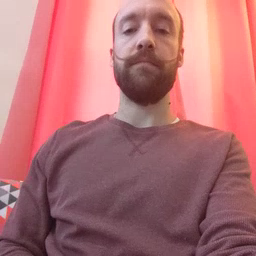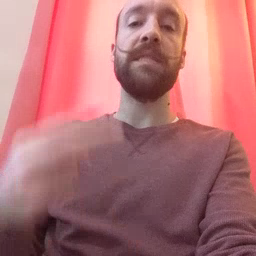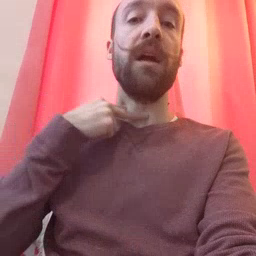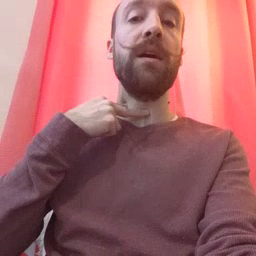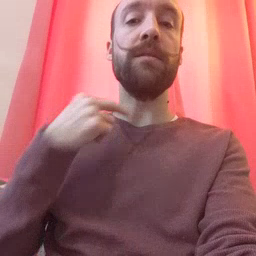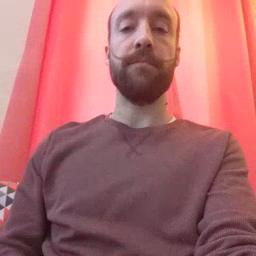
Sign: stuck